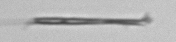
Label: fiber